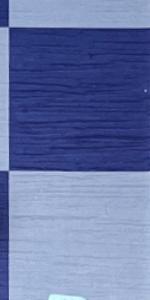
Label: Empty